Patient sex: M
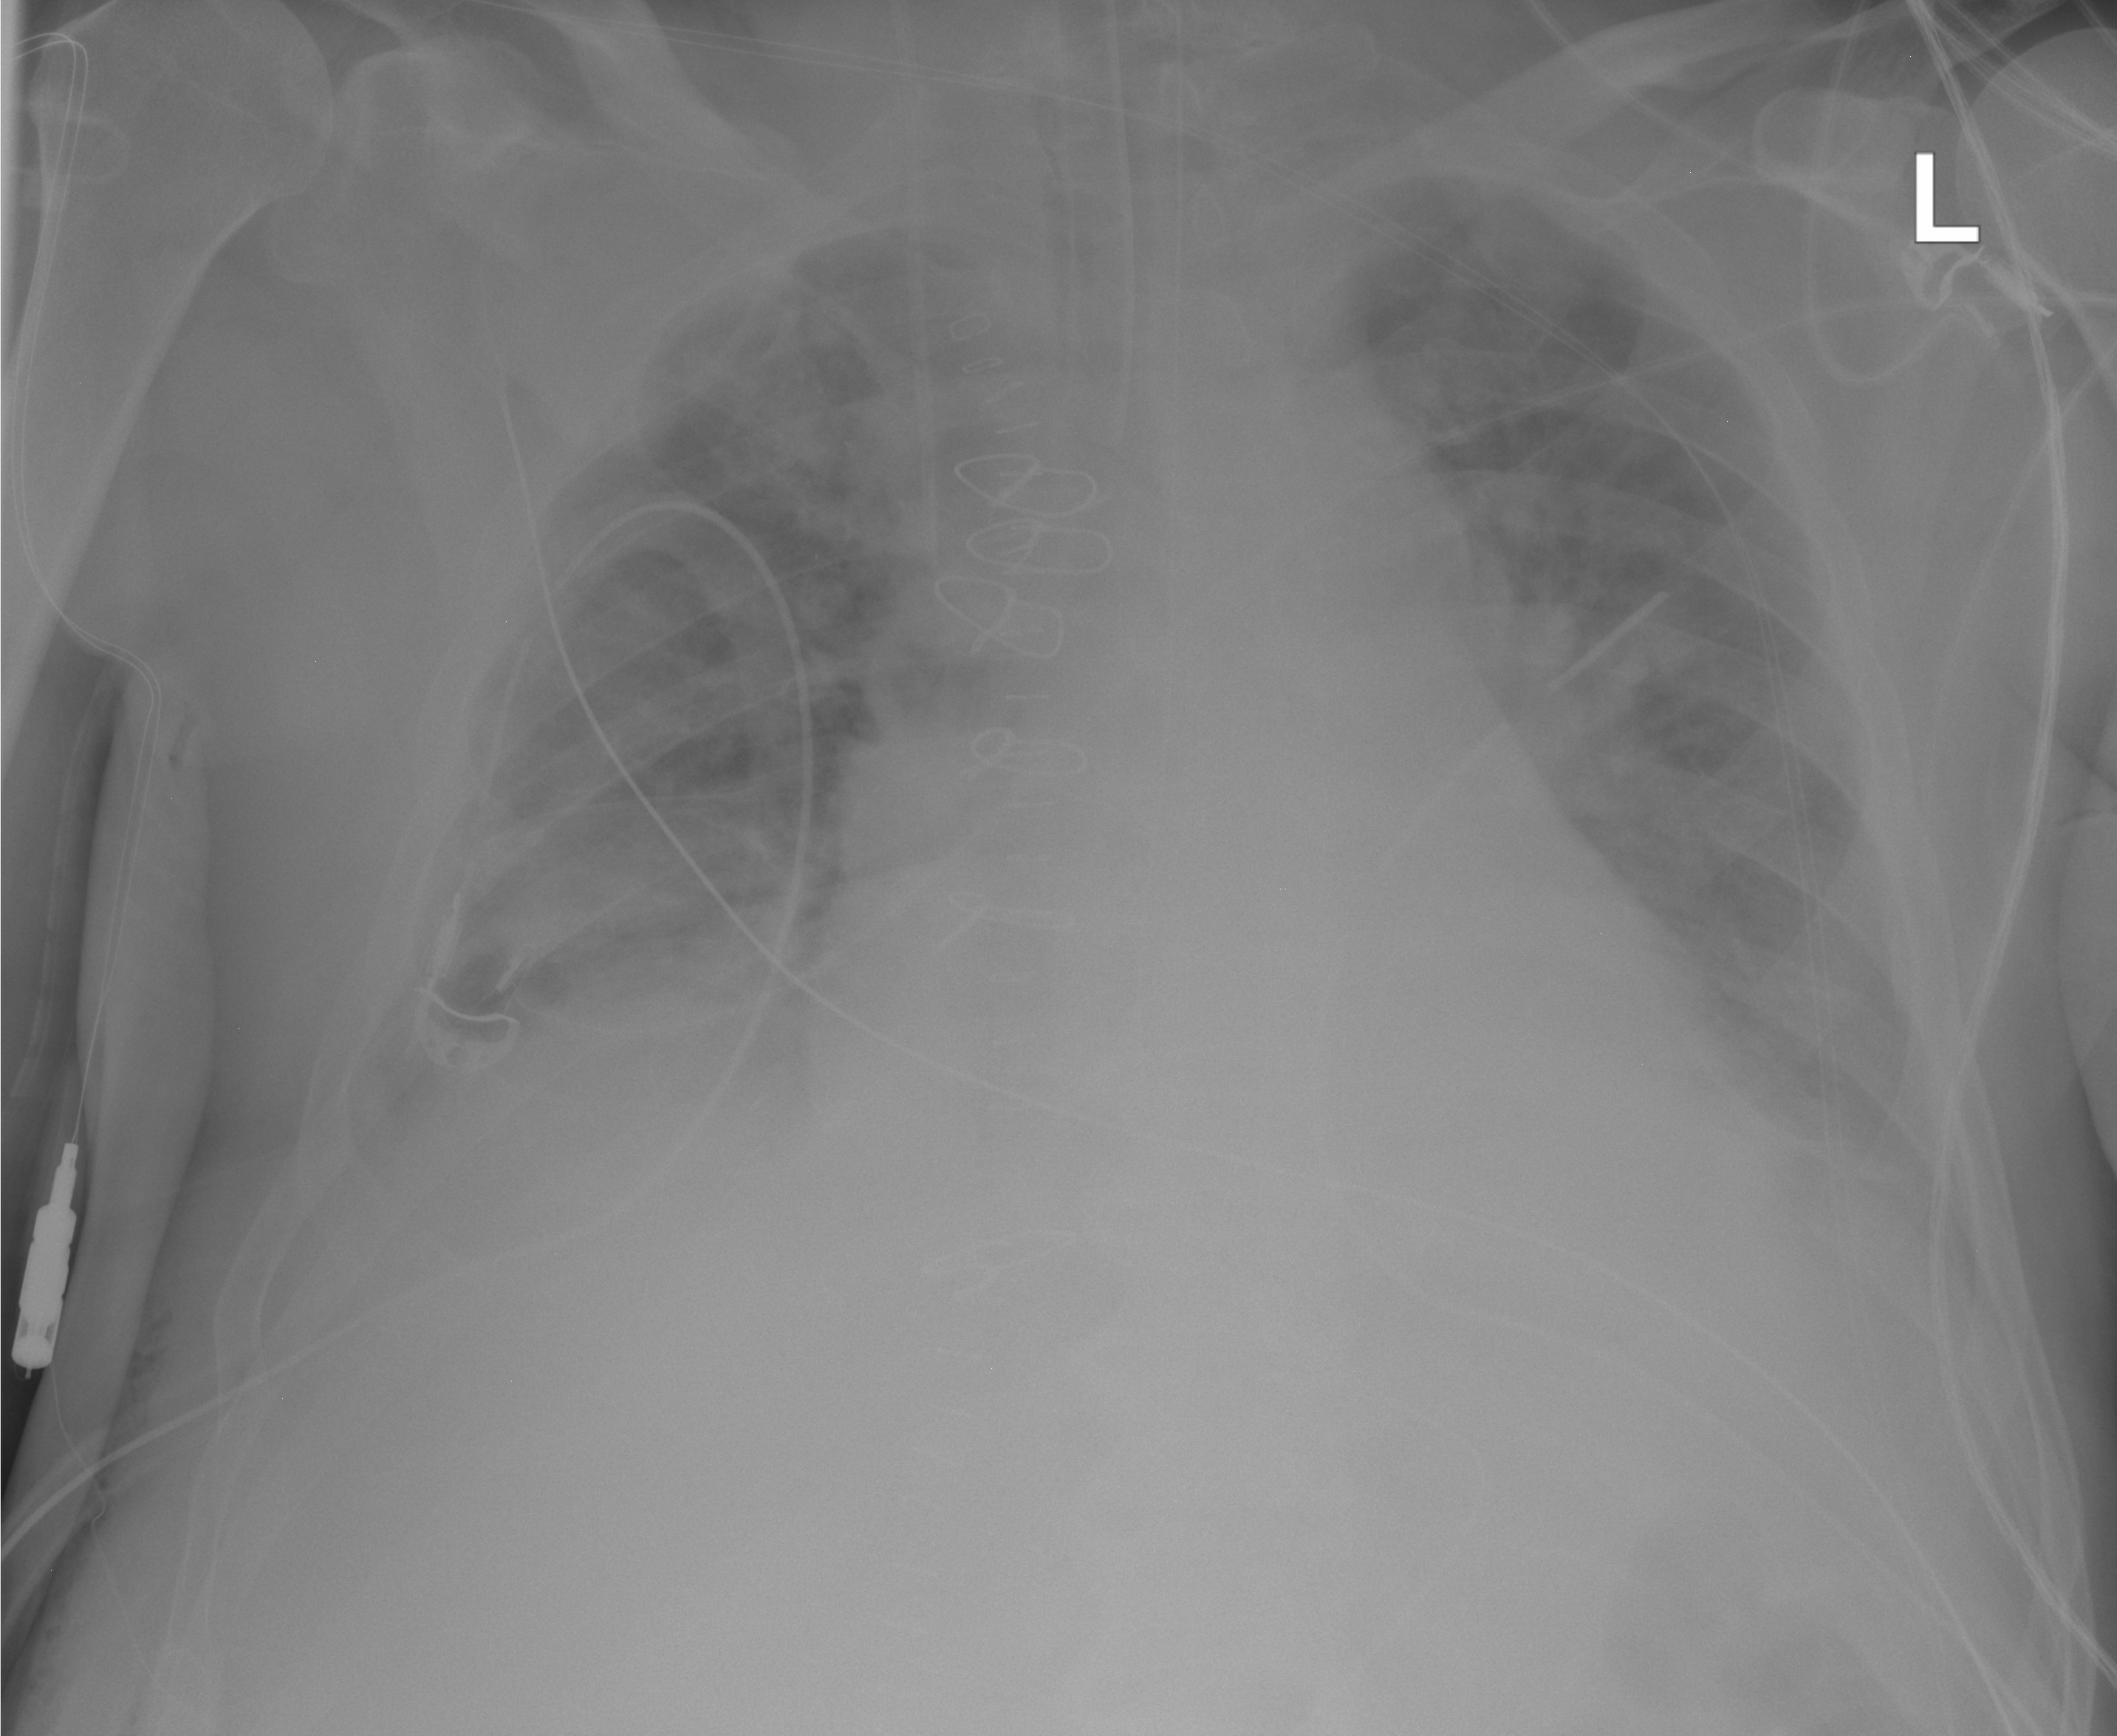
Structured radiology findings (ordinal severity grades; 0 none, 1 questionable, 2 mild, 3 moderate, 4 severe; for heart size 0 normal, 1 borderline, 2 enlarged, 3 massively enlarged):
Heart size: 2
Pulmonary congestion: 0
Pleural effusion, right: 1
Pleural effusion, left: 1
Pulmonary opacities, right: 1
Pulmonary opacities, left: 0
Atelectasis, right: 2
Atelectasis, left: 2